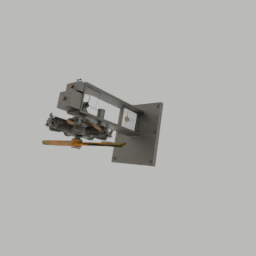
Label: mechanical